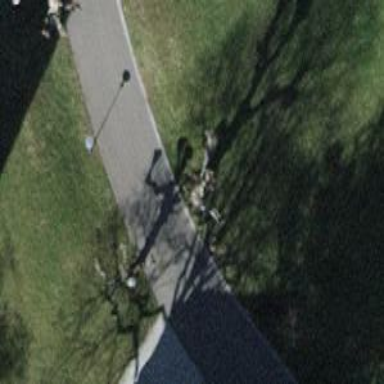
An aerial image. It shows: Avenue lined with deciduous broadleaved trees.